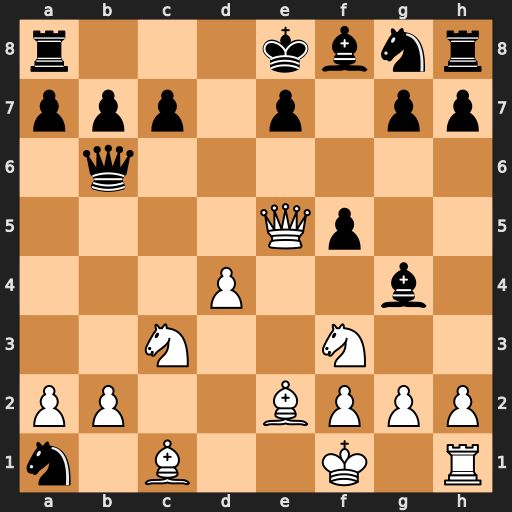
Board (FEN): r3kbnr/ppp1p1pp/1q6/4Qp2/3P2b1/2N2N2/PP2BPPP/n1B2K1R
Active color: w
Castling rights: kq
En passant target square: -
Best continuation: Nd5 Qd6 Nxc7+